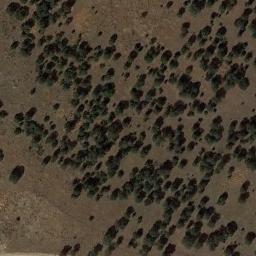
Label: chaparral